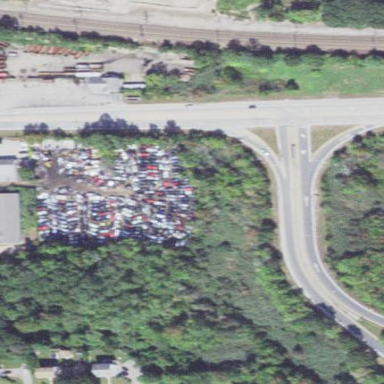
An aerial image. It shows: Scrap yard located in industrial area.